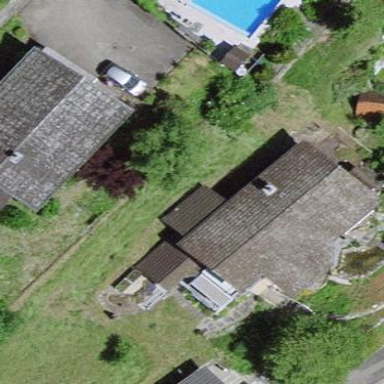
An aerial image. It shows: Detached building.